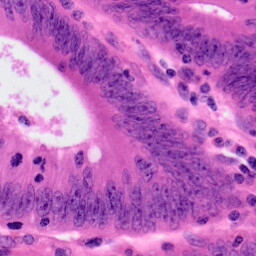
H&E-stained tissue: Colon